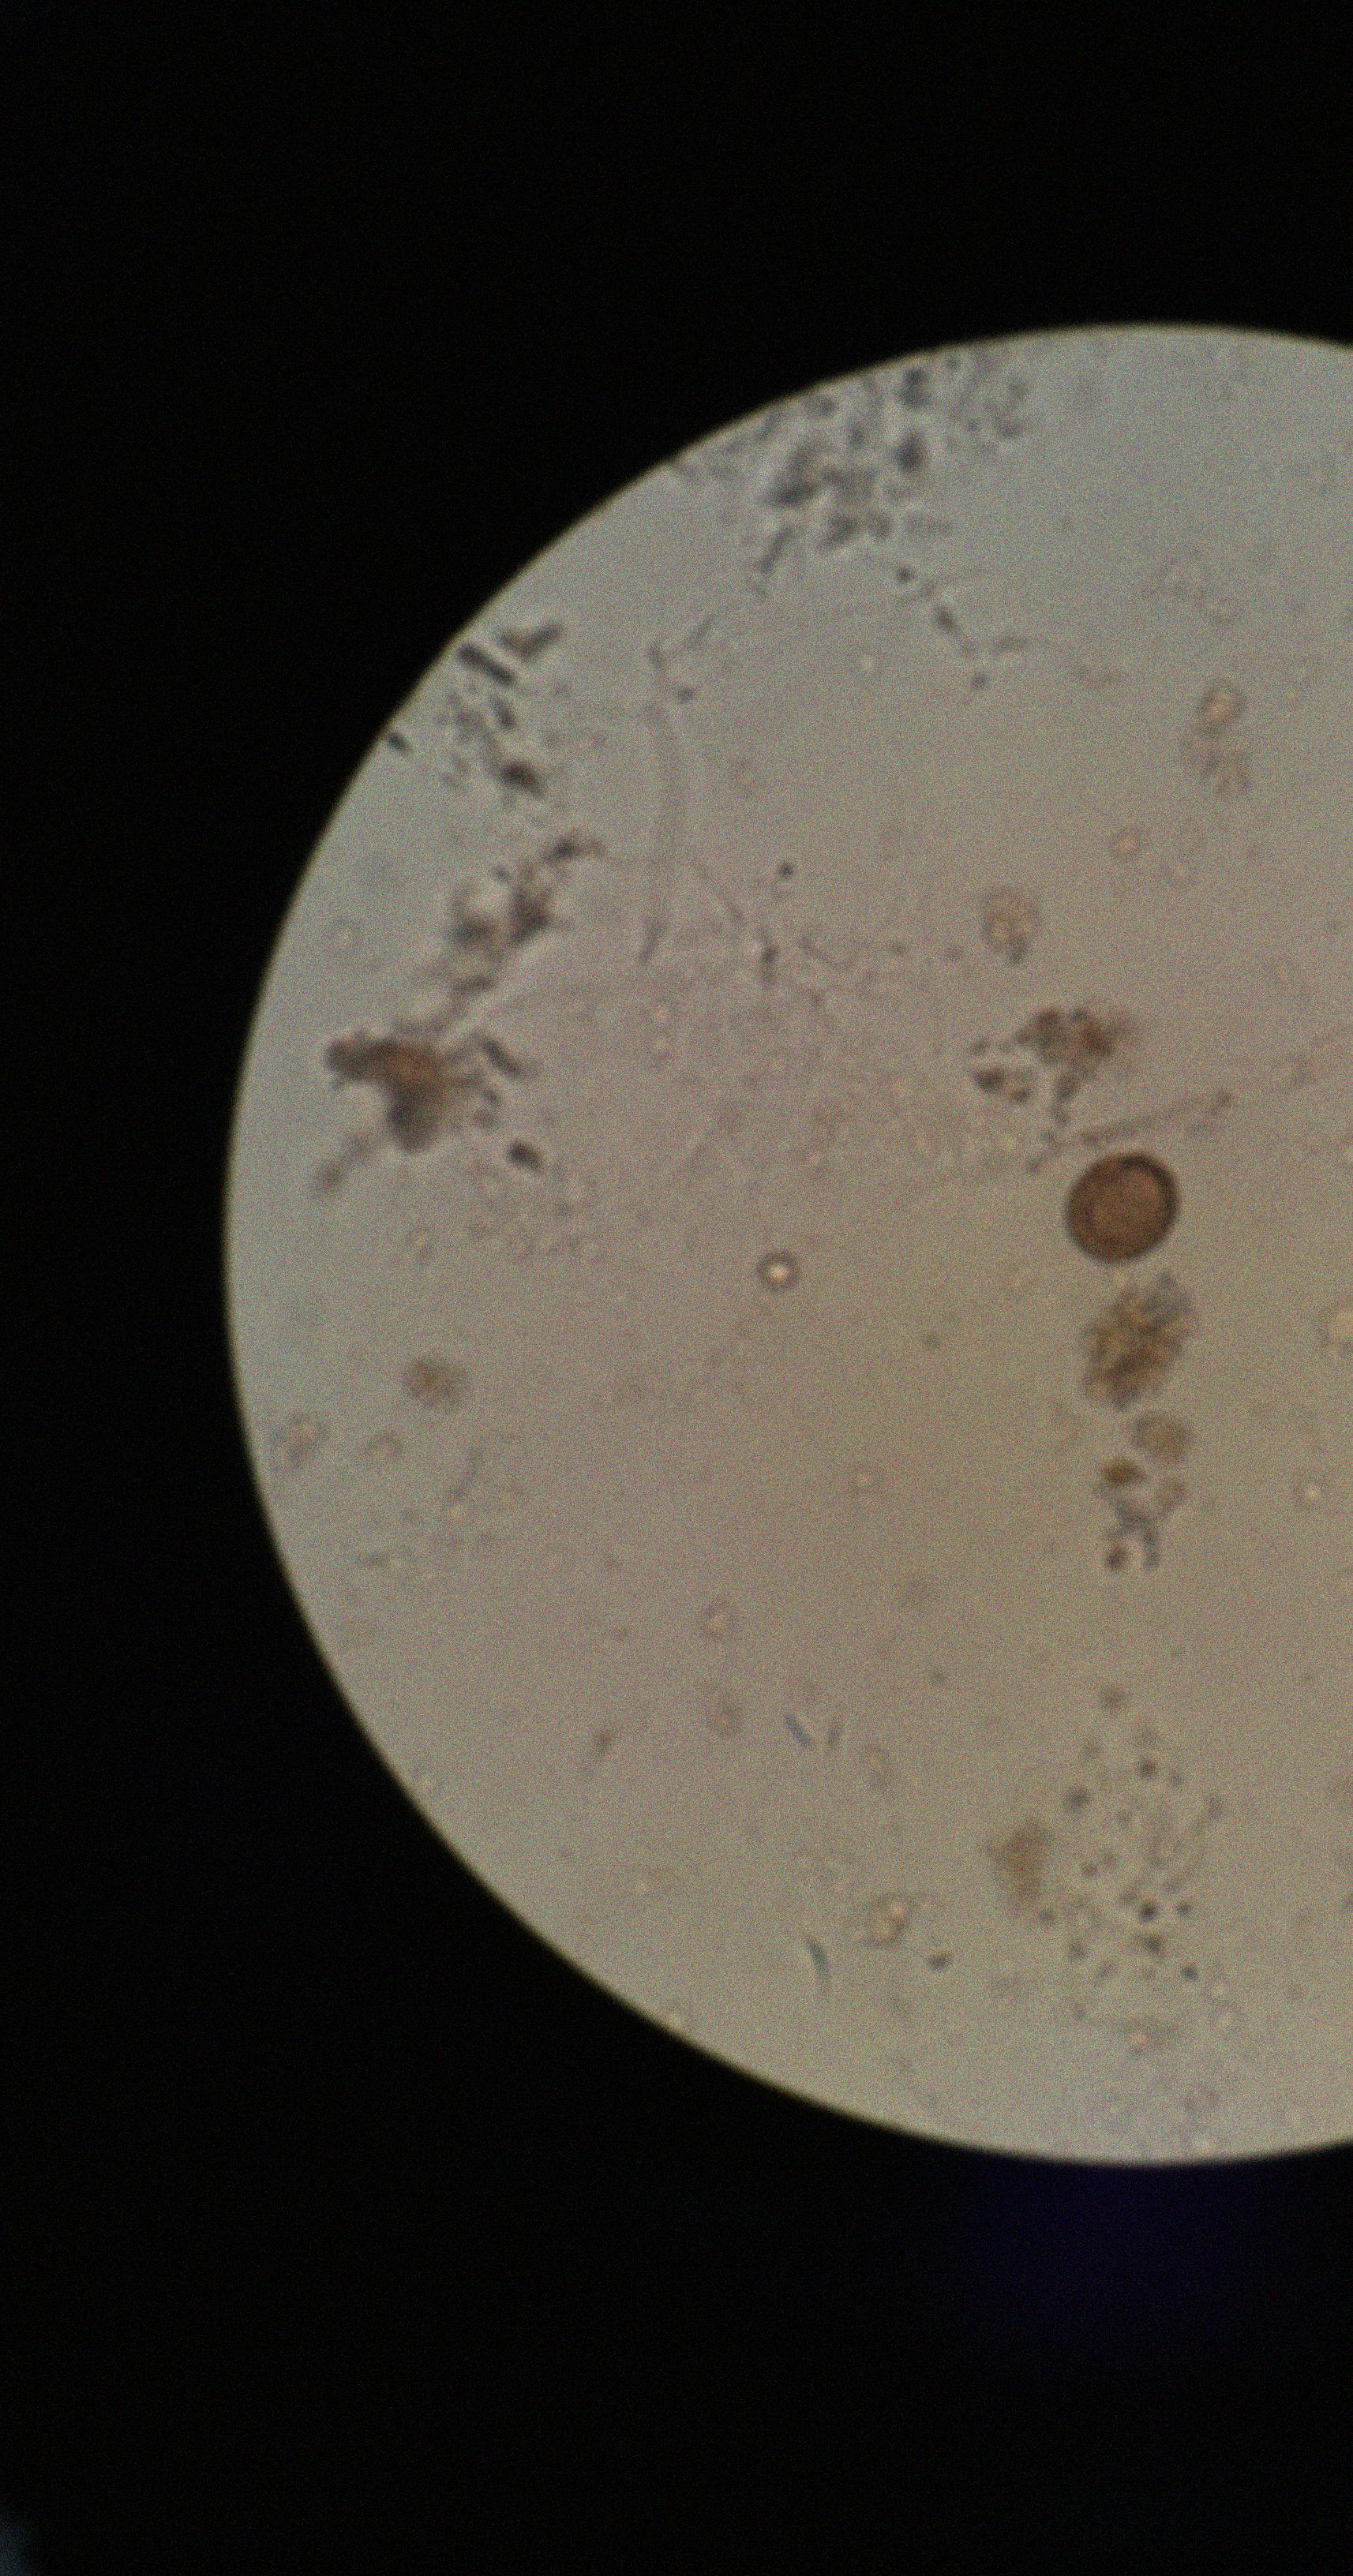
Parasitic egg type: Taenia spp. egg